Question: I have the following database to use it in an Android 3.0 tablet application.

I want to select every Defect which it isn't on 'EReportDefect'. As you can see 'EReportDefect.defectId' .
This select returns 0 rows. But there are defects which aren't on 'EReportDefect' table.
'''
SELECT
Defect.defectId,
Defect.description
FROM
Defect
WHERE
qapId = ? AND
defectId NOT IN
(SELECT defectId FROM EReportDefect WHERE eReportId = ?);
'''
What am I doing wrong?
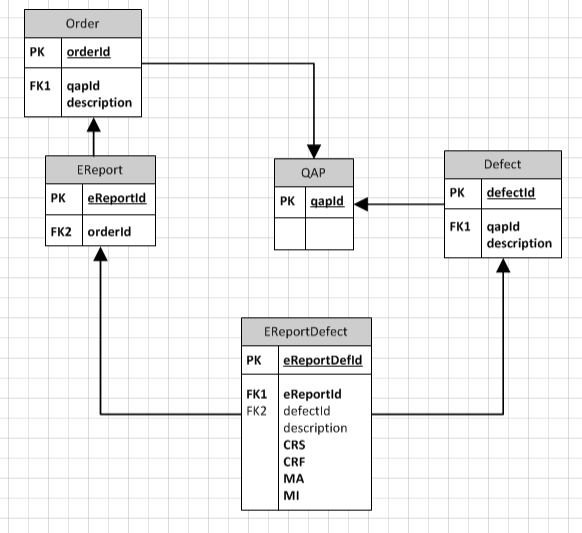
Answer: This is how I make works:
'''
SELECT
Defect.defectId,
Defect.description
FROM
Defect
WHERE
qapId = ? AND
defectId NOT IN
(SELECT
defectId
FROM
EReportDefect
WHERE eReportId = ? AND defectId IS NOT NULL);
'''